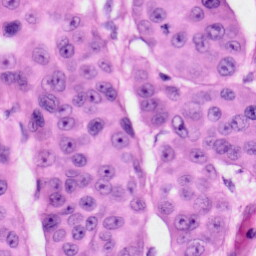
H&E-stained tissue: Skin